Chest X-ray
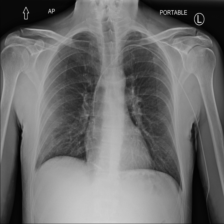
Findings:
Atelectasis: negative
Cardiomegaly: negative
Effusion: negative
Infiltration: negative
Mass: negative
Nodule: negative
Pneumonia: negative
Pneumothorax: negative
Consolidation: negative
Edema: negative
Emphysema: negative
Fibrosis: negative
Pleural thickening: negative
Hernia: negative